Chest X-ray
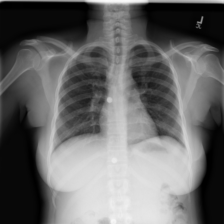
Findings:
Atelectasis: negative
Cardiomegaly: negative
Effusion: negative
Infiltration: negative
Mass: negative
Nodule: negative
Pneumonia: negative
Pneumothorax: negative
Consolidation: negative
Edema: negative
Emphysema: negative
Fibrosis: negative
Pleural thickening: negative
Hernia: negative